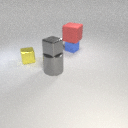
small blue metal cube to the right of small yellow metal cube